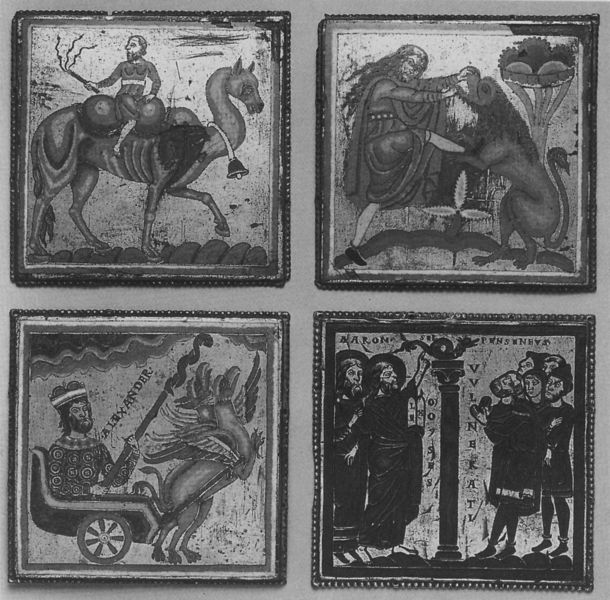
Titel: Vierteilige Kupfertafel Kamelreiter/ Alexanders Greifenfahrt/ Samson und der Löwe/ Moses und die eherne Schlange
Standort: Herstellungsort: Meuse-Tal (EU - Belgien/Niederlande/Deutschland)
Institution: London, Victoria & Albert Museum
Schlagwörter: baum, flügel, kampf, mann, menschen, säule, bart, mensch, rahmen, pflanze, krone, pferd, pferde, reiter, bilder, rad, wagen, könig, antike, peitsche, schlange, quadrate, glocke, gewehr, mittelalter, löwe, drachen, drache, kamel, mose, alexander, vier bilder, knute, alekander, feuerwagen